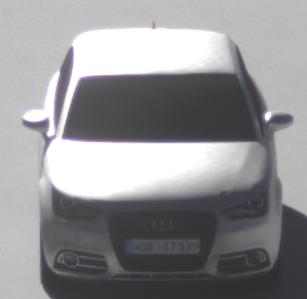
Make: Audi
Model: A1 Sportback 1.2 TFSI
Detailed model: A1 (8X) Sportback
Model produced from: 2012/03
Model produced until: 2014/11
Doors: 5
Color: white
Road condition: dry road
Daytime: morning or afternoon
Contrast: high contrast